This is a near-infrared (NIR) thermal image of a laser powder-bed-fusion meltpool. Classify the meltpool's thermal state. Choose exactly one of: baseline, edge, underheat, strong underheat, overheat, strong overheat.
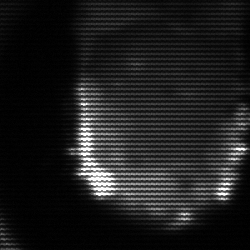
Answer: baseline